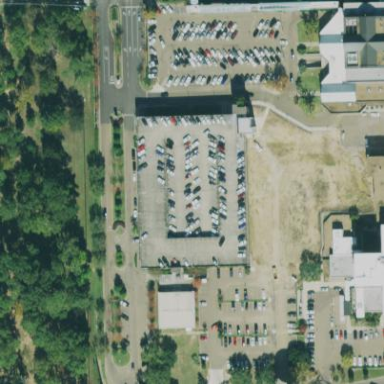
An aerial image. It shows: Multi-storey parking building.